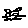
Label: cat